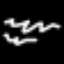
Label: squiggle